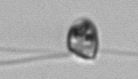
Label: flagellate_morphotype1